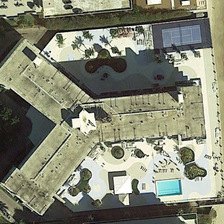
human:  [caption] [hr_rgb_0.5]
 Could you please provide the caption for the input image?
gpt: a large building with a swimming pool and a tennis court is near a beach in a resort .

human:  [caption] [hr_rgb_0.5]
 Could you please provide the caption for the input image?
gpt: a large building with a swimming pool and a tennis court is near a beach in a resort .

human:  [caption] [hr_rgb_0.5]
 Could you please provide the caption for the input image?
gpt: a large building with a swimming pool and a tennis court is near a beach in a resort .

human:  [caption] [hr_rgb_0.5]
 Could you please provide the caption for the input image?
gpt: a large building with a swimming pool and a tennis court is near a beach in a resort .

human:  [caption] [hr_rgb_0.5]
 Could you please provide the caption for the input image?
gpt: a large building with a swimming pool and a tennis court is near a beach in a resort .